Question: I am doing a school project in C# apps and I decided to create a ticketing system.
I want to impress my teacher (^^) so I decided to add a database for my app.
I have a month to do this so i think I can learn it since I don't have any prior experience with databases.
Could you tell me how to do it? Below is my app, I want to send the info in the 'TextBox' to a database

I already followed the instructions in MSDN which basically tells you how to add a data source in your app. I added northwind dataset to my app, but I don't know what to do with it and how will it be useful with my app...
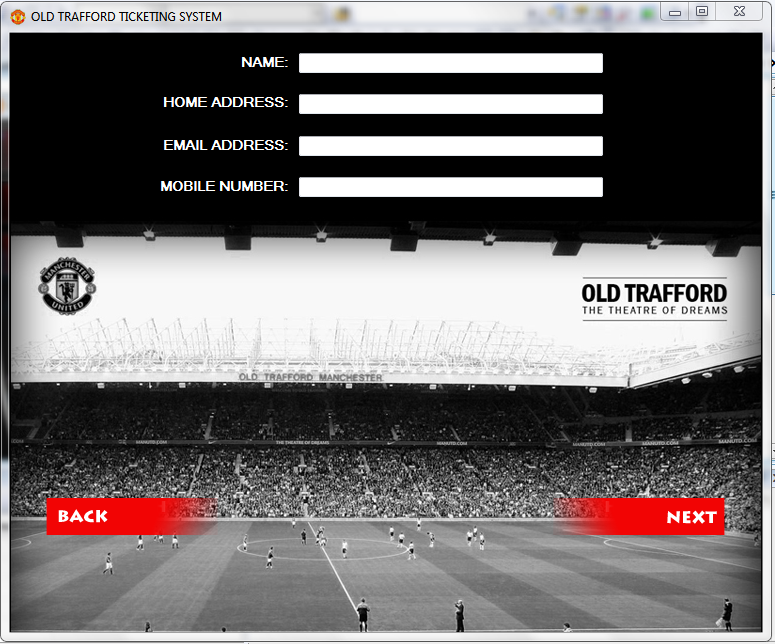
Answer: For a SQL backend, you can use SQLite quite easily. SQLite is simply a file that resides on the local system, so it is totally portable/deployable with your application. It comes with the caveat that the database is not shared between users. It is a single user database. Two people running an application based on SQLite will not share data. For a uni assignment, this is probably not going to be a big deal.
You could also use SQL Server CE (compact edition), which is a stripped down SQL Server implementation which is similar to SQLite (local, embedded, single user). This will allow you to use Visual Studio database tools to design your database.
Once you have a database embedded within your application, you need to design a schema to hold on to this information. If your screenshot is the only data you need to save, a table like the following should do the trick:
'''
TABLE PERSON
COLUMN name varchar(100)
COLUMN address varchar(200)
COLUMN email varchar(100)
COLUMN mobile varchar(15)
'''
You will need to investigate how to create tables in SQL. That should guide you in what you need though. Visual Studio (some versions), also have a database browser/designer.
Then you need to decide how you want to communicate with the database. You have several options.
- - -
Scott Gu has an excellent series on how to use <URL> which I would highly recommend reading. It will go the majority of the way to helping you get to where you need.
So now that you have a SQL database and a provider, you can start trying to wire up the database to the form. This is where databinding comes in. You can drag a Data Source onto a form (which is your Person table), and wire up the table to your text fields. There are many examples on the net how to do this.
If you want to take it a step further, look into the ErrorProvider control. It will allow you to bind validation to your data source and text fields. Once again, a few google searches should point you in the right direction.
I haven't provided code samples because this is homework. If you want to impress your teacher, you will do so by truly understanding the technology you're trying to use. These are just pointers in the right direction so you know what it is you can investigate. Best of luck.